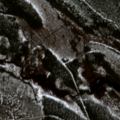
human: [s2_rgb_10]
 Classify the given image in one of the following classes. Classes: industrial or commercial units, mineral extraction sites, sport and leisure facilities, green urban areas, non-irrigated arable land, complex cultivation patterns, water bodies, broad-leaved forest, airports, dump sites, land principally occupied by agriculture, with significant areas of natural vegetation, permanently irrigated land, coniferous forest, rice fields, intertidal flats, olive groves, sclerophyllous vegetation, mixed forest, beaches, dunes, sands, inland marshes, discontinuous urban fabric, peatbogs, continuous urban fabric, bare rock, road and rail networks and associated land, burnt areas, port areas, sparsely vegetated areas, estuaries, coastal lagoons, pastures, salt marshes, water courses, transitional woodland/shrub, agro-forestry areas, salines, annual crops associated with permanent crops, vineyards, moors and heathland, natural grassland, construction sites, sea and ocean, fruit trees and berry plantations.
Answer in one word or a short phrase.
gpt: coniferous forest, transitional woodland/shrub, water bodies